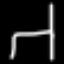
Label: chair